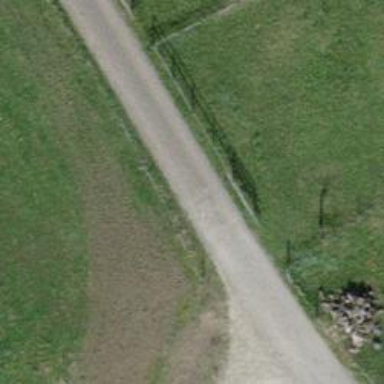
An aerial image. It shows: Gravel track with grade 2 quality.